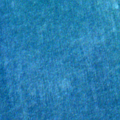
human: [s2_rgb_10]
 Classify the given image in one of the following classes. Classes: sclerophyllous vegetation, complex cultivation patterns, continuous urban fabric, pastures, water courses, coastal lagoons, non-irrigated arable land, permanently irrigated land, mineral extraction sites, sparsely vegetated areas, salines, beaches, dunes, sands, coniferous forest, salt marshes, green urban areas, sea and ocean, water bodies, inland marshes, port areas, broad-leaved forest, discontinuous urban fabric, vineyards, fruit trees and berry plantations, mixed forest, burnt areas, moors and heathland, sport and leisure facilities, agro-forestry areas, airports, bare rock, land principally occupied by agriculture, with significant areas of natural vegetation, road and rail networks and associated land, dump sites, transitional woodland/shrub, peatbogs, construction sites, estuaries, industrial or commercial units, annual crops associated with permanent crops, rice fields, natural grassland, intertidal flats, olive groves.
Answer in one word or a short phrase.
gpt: sea and ocean